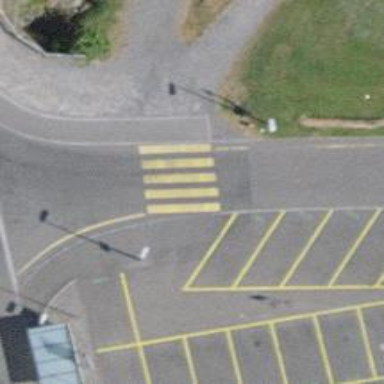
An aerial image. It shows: Sidewalk.